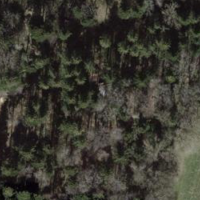
EUNIS habitat code: 44
Species observed at this site:
Aegopodium podagraria